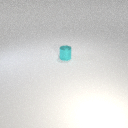
small cyan metal cylinder